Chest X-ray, PA view. Patient: 50 years old, sex F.
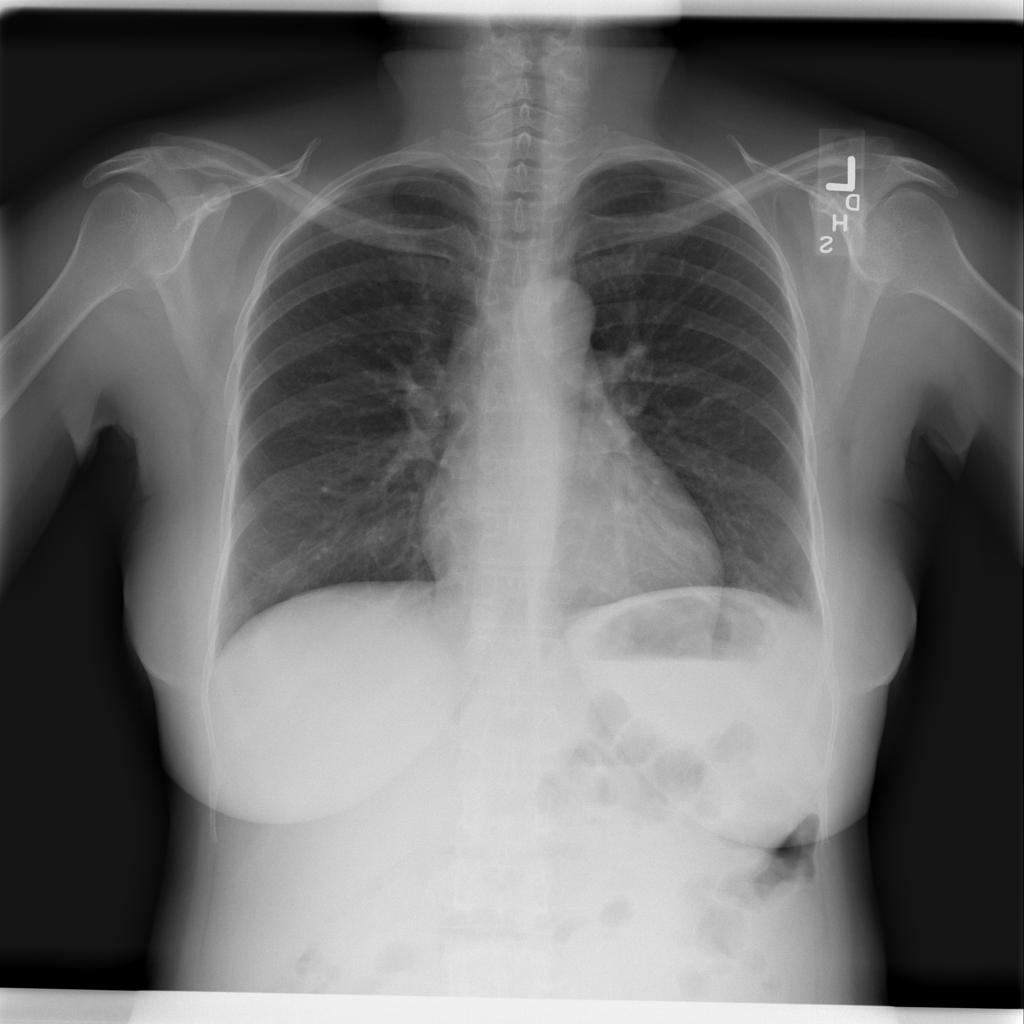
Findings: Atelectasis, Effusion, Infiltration